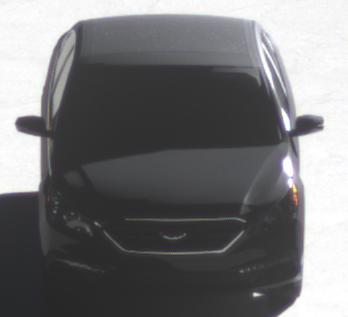
Make: Hyundai
Model: Sonata
Detailed model: Gen. 7
Model produced from: 2015
Model produced until: 2017
Doors: 4
Color: black
Road condition: wet road
Daytime: sunrise or sunset
Contrast: high contrast